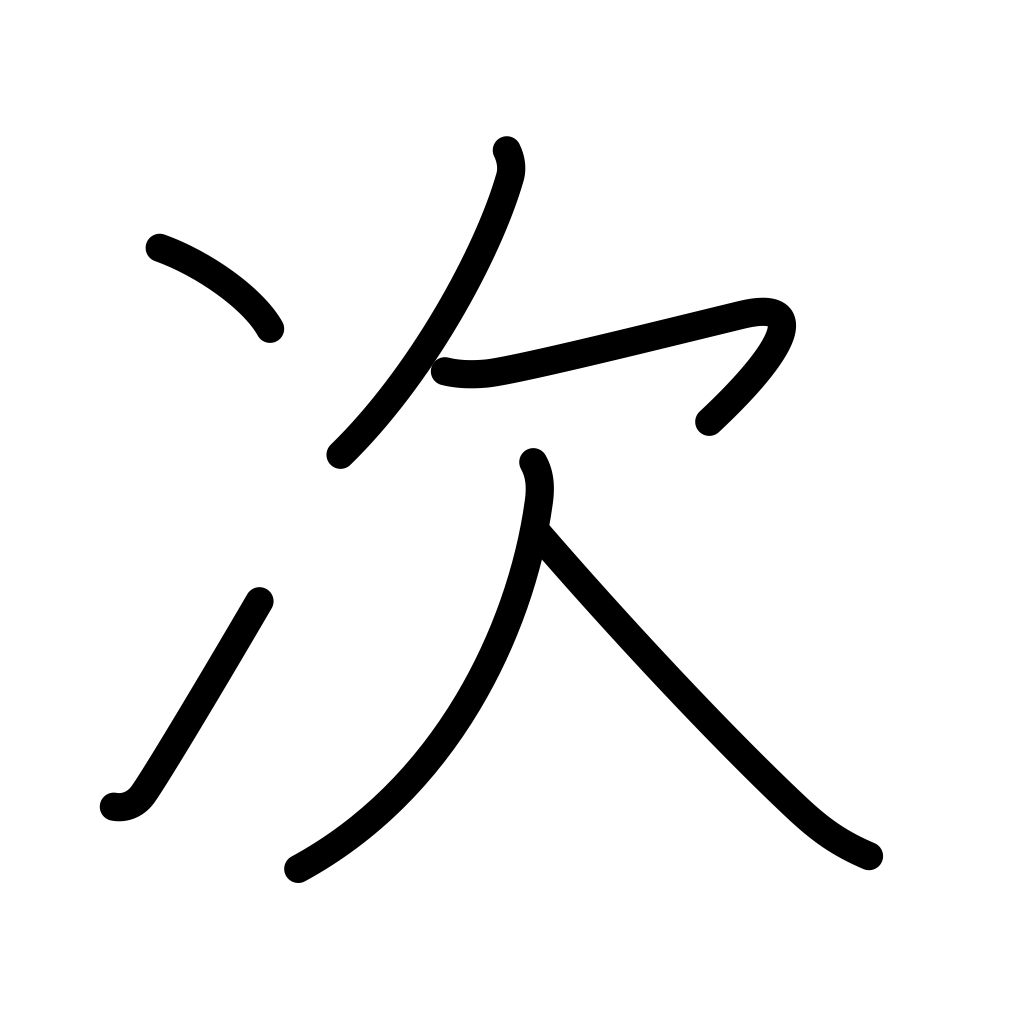
Meaning: next, order, sequence